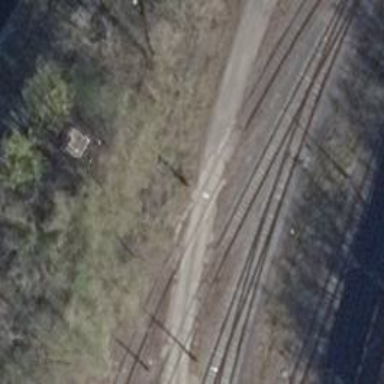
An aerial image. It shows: Level crossing along the railway.